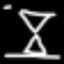
Label: hourglass